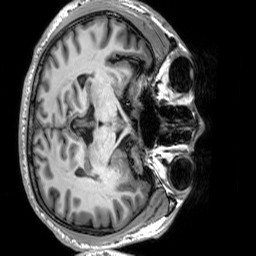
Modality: T1w
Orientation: axial
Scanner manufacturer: siemens
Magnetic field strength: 3 T
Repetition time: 2.3 s
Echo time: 0.00302 s